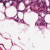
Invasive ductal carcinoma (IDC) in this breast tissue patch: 0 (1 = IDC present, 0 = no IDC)